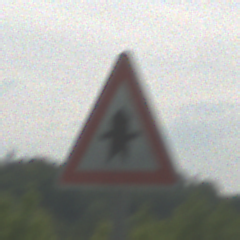
Verkehrszeichen: Vorfahrt
Umgebung: Outdoor, Nature
Tageszeit: MorningAfternoon
Wetter: PartlyCloudy
Licht: Natural
Jahreszeit: NotSpecified
Kontrast: HighContrast